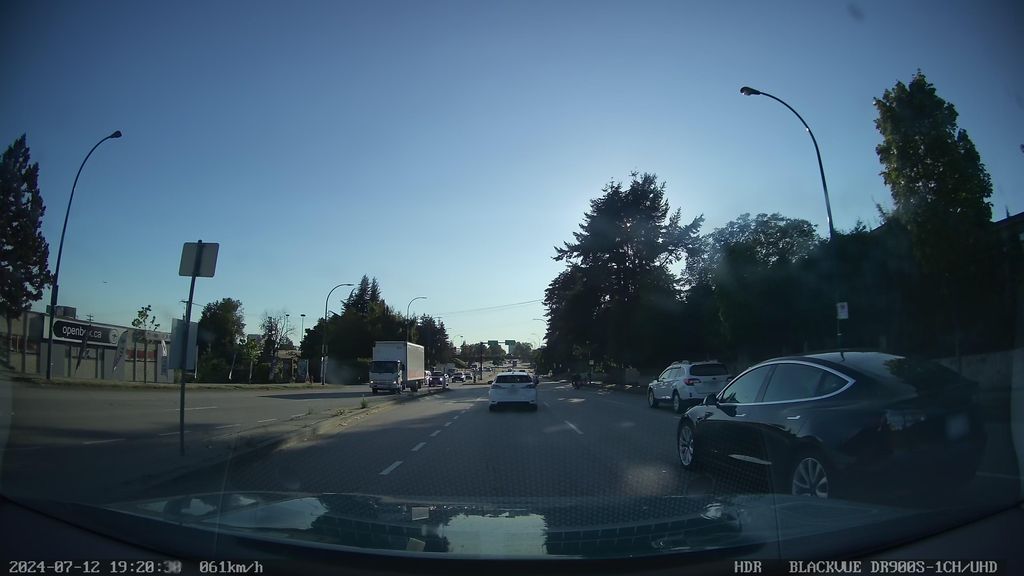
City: vancouver